Question: I am trying to replicate a monte carlo simulation by finding the ratio of square vs circle when a randomly generated point of x and y is given between -1 and 1.
I am having problem generating random numbers for x and y, because they return
the same value for every loop.
'''
import java.util.Scanner;
public class monte
{
public static void main(String[] args)
{
Scanner input = new Scanner(System.in);
int loop_n = input.nextInt();
//true false switch for the while loop
boolean t_f = true;
int count = 0; //counts how many iterations until inside the circle
double radius = 0; //calculates the pythagoras c from x, y coordinates
double x = 0, y = 0;
int i;
for (i = 0; i < loop_n; i++)
{
while(t_f) //while loop to see if the c from x,y coordinates is smaller than 1
{
x = -1 + (Math.random() * (2));
y = -1 + (Math.random() * (2));
radius = Math.pow((Math.pow(x, 2.0)) + Math.pow(y, 2.0), 0.5);
if (radius < 1) //terminates while loop if radius is smaller than 1
{ //thus being inside the circle
t_f = false;
}
count++;
}
System.out.println("" + radius);
System.out.println("" + count);
}
}
}
'''
result from cmd:

Is there a certain rule with Math.Random inside loops? Or am i writing my code wrong?
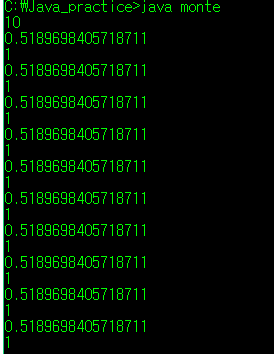
Answer: I doubt the 'Math.random()' is working incorrectly. Your loop logic is simply off. As soon as you set 't_f = false;' once you will always print the same radius because you never enter the 'while' loop ever again. You should therefore change your code to set 't_f = true;' after printing 'radius' and 'count'.
Or simply drop the 't_f' completely and use a 'break;' instead.